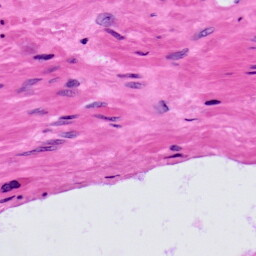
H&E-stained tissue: Prostate